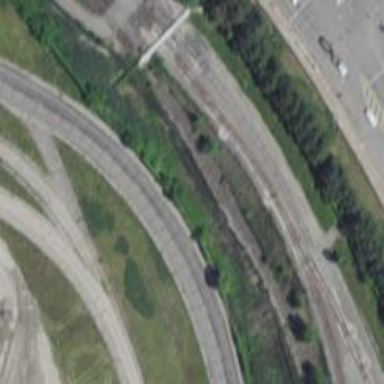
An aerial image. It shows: Railway yard used for servicing trains.